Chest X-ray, AP view. Patient: 45 years old, sex F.
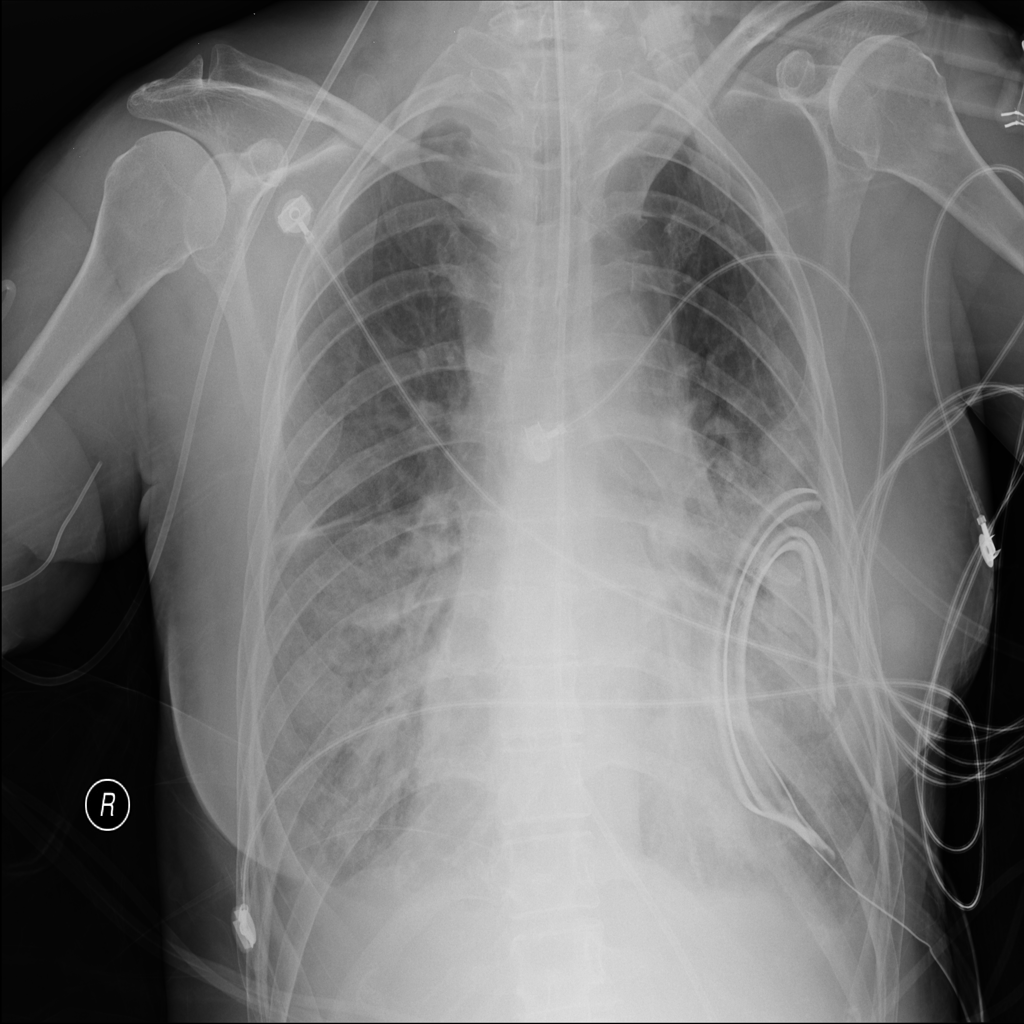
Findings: Effusion, Infiltration